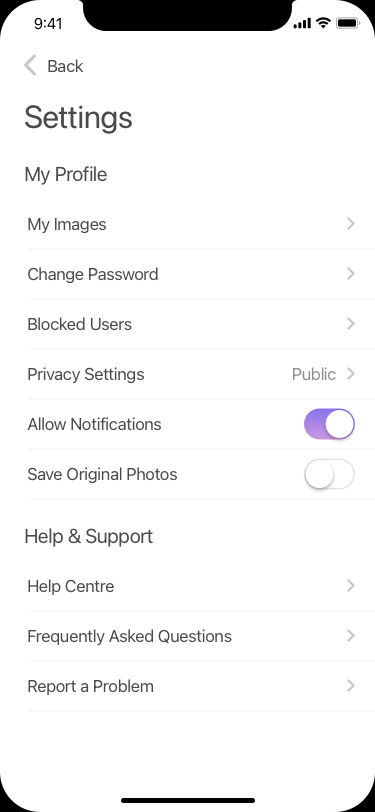
Text in this UI design:
Settings
Edit
My Profile
Help & Support
Back